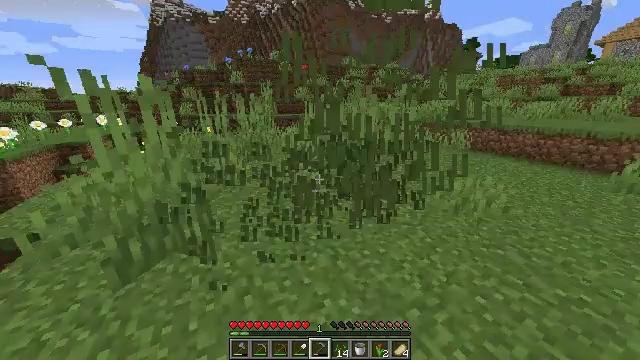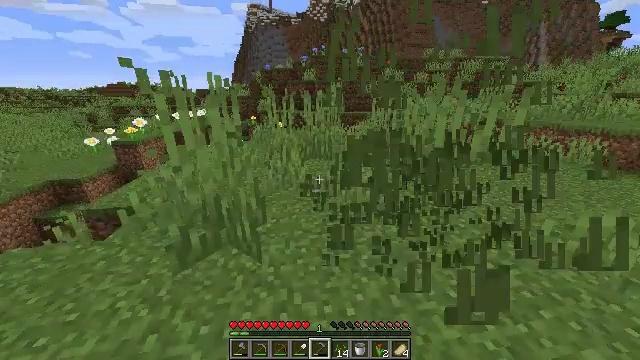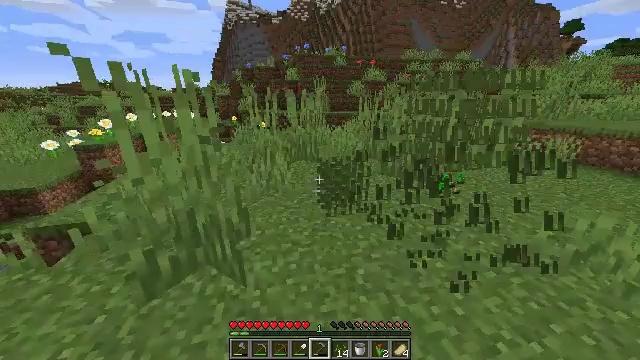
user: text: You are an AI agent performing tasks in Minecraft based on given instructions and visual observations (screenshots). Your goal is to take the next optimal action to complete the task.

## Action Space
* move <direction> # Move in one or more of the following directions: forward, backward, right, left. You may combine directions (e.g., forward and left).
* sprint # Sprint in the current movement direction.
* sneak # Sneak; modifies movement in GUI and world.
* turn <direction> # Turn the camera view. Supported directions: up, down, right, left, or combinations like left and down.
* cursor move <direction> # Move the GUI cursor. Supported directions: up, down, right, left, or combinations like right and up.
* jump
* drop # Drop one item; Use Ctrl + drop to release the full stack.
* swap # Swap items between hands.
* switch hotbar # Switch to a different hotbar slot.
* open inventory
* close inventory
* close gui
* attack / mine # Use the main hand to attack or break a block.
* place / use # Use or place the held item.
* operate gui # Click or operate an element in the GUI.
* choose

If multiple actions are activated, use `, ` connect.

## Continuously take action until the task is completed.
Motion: motion action
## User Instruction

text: Harvest tall grass for seeds.
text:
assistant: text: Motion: move forward and move left, sprint, turn left, attack / mine
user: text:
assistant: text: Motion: move forward and move left, sprint, turn right, attack / mine
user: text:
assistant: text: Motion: sprint, attack / mine